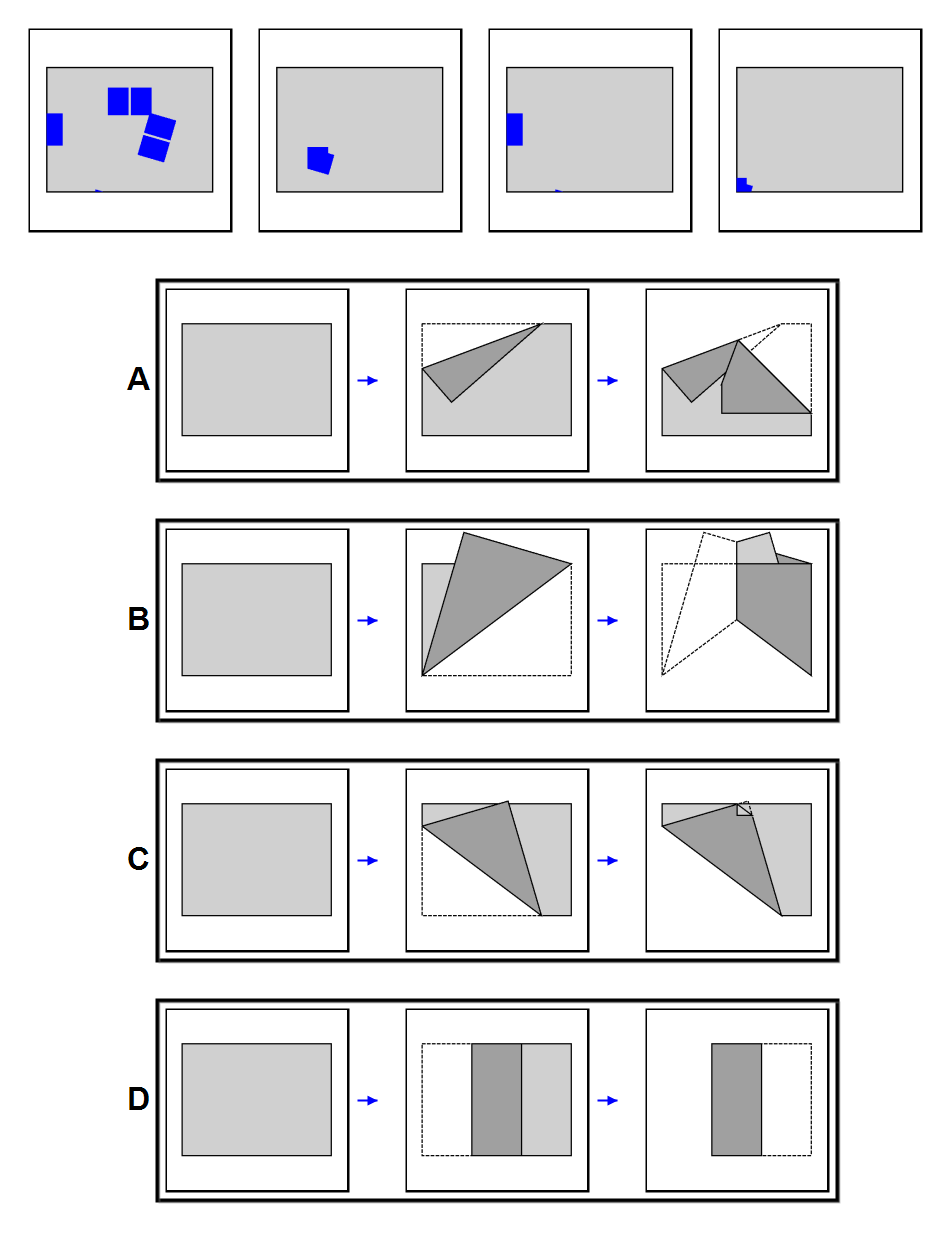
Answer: B